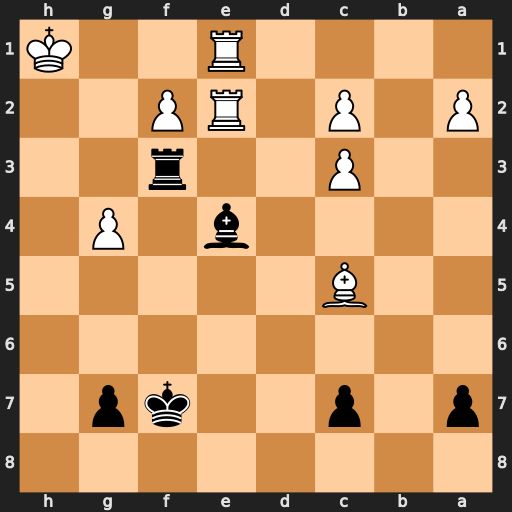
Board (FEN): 8/p1p2kp1/8/2B5/4b1P1/2P2r2/P1P1RP2/4R2K
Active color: b
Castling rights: -
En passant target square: -
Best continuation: Rh3+ Kg1 Rh1#